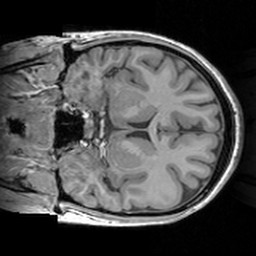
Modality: T1w
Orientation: coronal
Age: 18
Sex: female
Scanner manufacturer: siemens
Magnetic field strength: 3 T
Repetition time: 1.63 s
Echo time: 0.00311 s